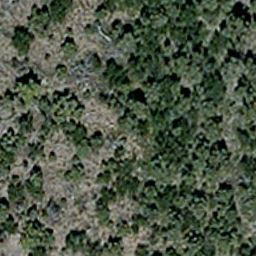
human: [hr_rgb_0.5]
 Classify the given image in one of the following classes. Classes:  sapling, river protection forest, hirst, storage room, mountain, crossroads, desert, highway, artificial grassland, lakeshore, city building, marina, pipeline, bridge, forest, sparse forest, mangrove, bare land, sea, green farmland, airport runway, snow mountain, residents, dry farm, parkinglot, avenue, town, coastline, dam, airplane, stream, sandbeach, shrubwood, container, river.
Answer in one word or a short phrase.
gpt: sparse forest